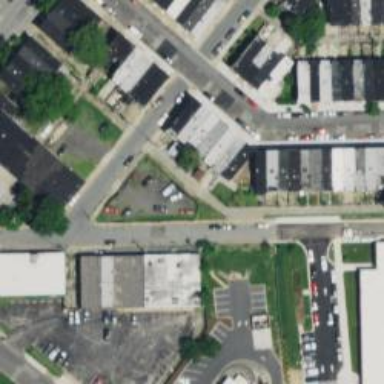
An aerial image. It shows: Alley road with sidewalk on the left side.